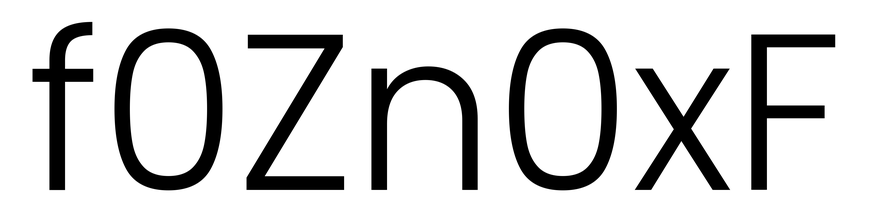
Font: Poppins-Light